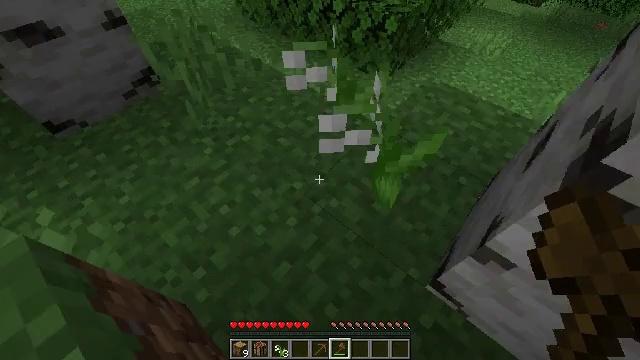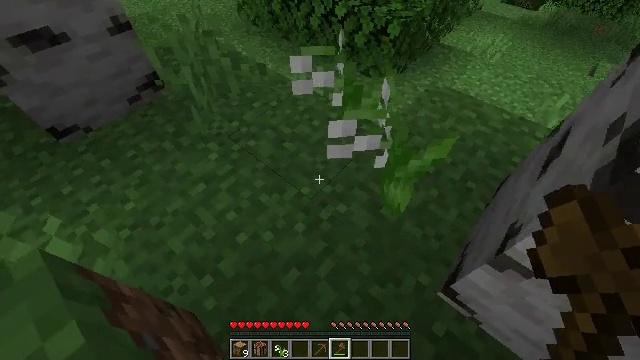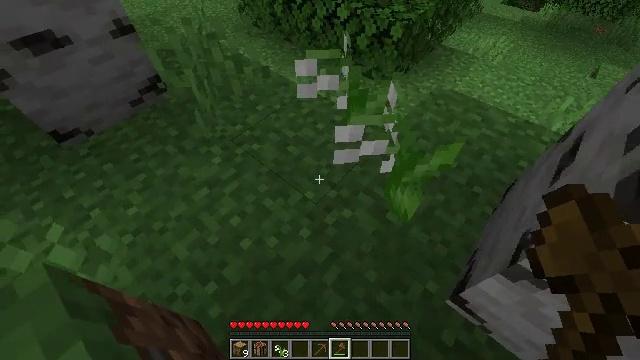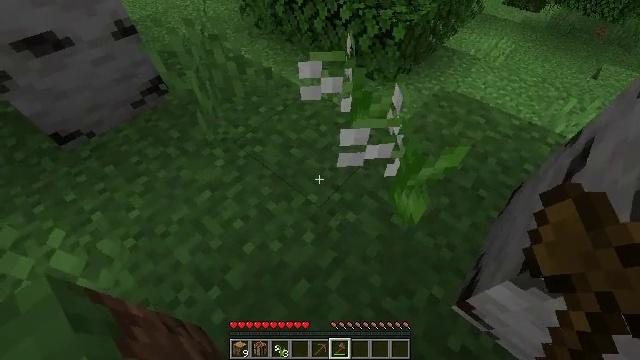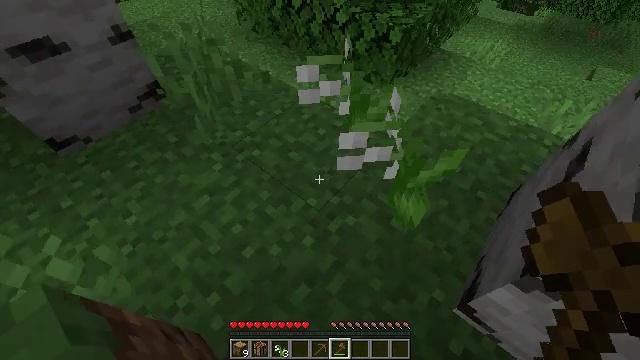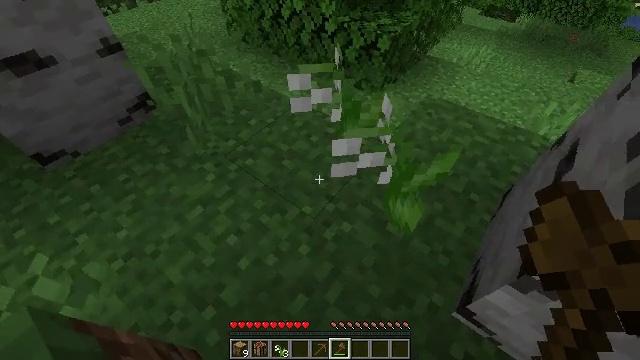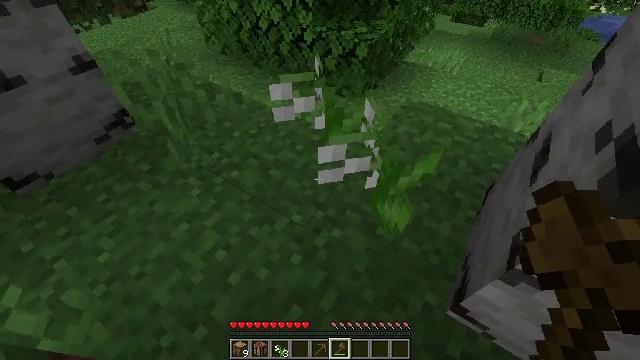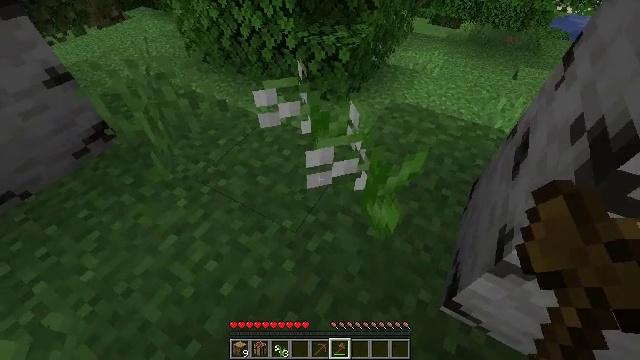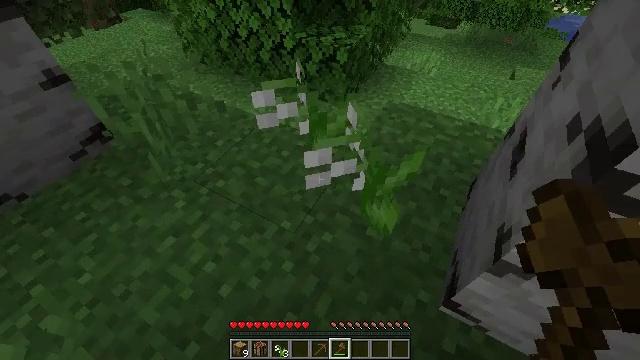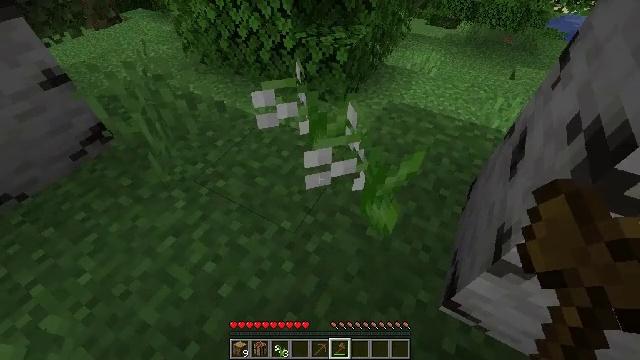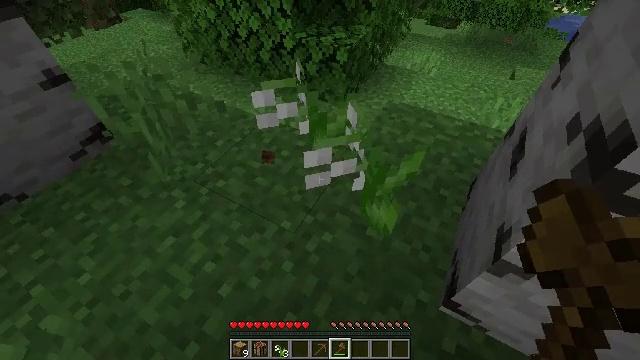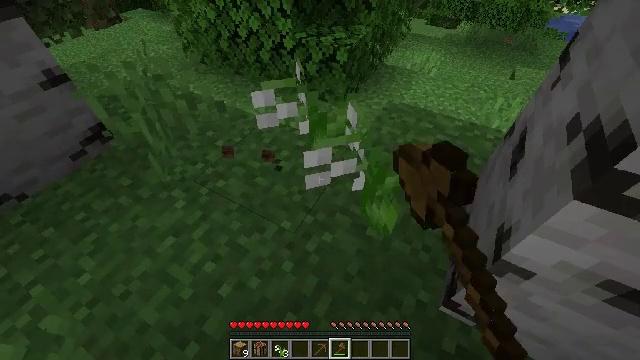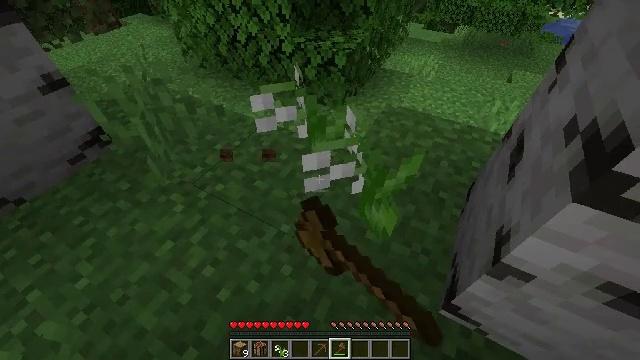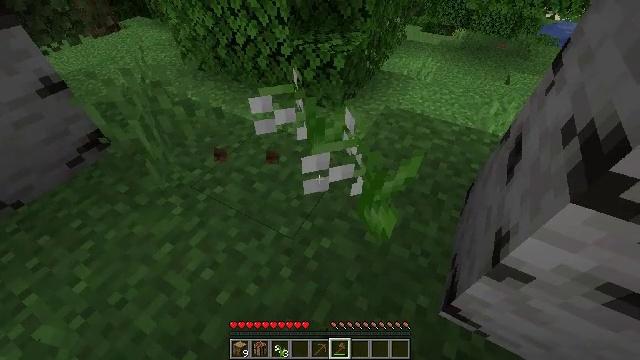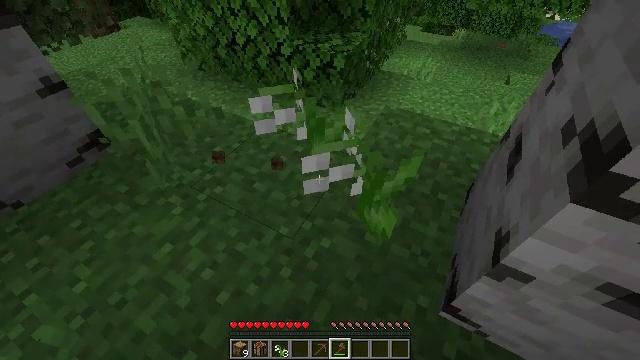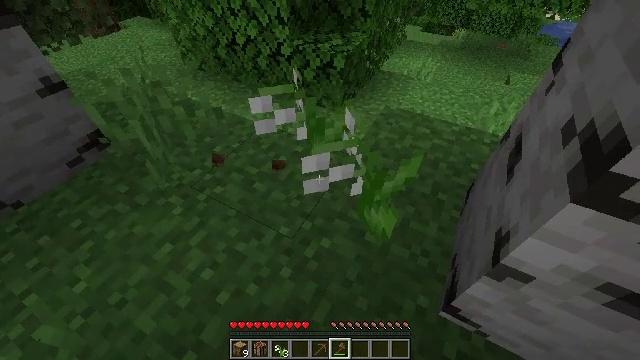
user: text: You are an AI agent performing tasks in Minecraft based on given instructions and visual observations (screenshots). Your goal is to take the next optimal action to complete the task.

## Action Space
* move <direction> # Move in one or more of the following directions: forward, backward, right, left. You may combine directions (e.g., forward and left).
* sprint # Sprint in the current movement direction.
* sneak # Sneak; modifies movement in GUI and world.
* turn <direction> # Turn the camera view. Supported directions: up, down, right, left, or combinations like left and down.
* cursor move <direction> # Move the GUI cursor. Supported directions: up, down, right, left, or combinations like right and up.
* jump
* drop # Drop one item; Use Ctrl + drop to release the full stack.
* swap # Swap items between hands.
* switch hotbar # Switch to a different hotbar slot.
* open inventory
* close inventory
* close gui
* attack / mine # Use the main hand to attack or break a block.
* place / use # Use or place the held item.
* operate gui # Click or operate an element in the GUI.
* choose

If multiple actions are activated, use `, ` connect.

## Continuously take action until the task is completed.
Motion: motion action
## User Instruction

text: Pick the delicate lily of the valley flower.
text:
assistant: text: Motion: no_op
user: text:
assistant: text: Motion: no_op
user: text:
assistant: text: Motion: no_op
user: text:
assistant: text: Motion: no_op
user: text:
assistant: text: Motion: turn right and up
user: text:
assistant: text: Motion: turn right and up
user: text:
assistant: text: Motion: turn right
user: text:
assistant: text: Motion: no_op
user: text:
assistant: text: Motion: no_op
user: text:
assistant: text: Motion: attack / mine
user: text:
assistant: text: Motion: attack / mine
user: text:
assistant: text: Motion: no_op
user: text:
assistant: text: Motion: no_op
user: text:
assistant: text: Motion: no_op
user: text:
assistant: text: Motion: no_op
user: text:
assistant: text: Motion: no_op
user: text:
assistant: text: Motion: no_op
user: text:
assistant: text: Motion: turn up
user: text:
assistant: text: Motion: no_op
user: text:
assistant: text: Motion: no_op
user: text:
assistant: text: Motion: turn right
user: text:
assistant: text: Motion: turn right
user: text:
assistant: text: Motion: turn right
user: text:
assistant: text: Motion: attack / mine
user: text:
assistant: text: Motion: attack / mine
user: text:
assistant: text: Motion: attack / mine
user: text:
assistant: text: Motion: attack / mine
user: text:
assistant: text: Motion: no_op
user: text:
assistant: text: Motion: no_op
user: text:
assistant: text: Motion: no_op